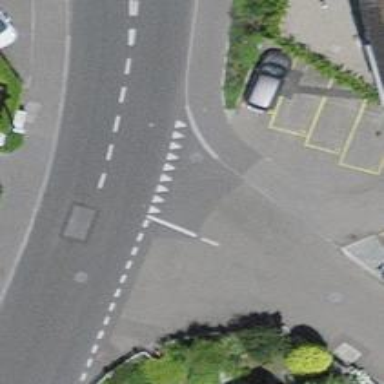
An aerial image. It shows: Road with "give way" sign.